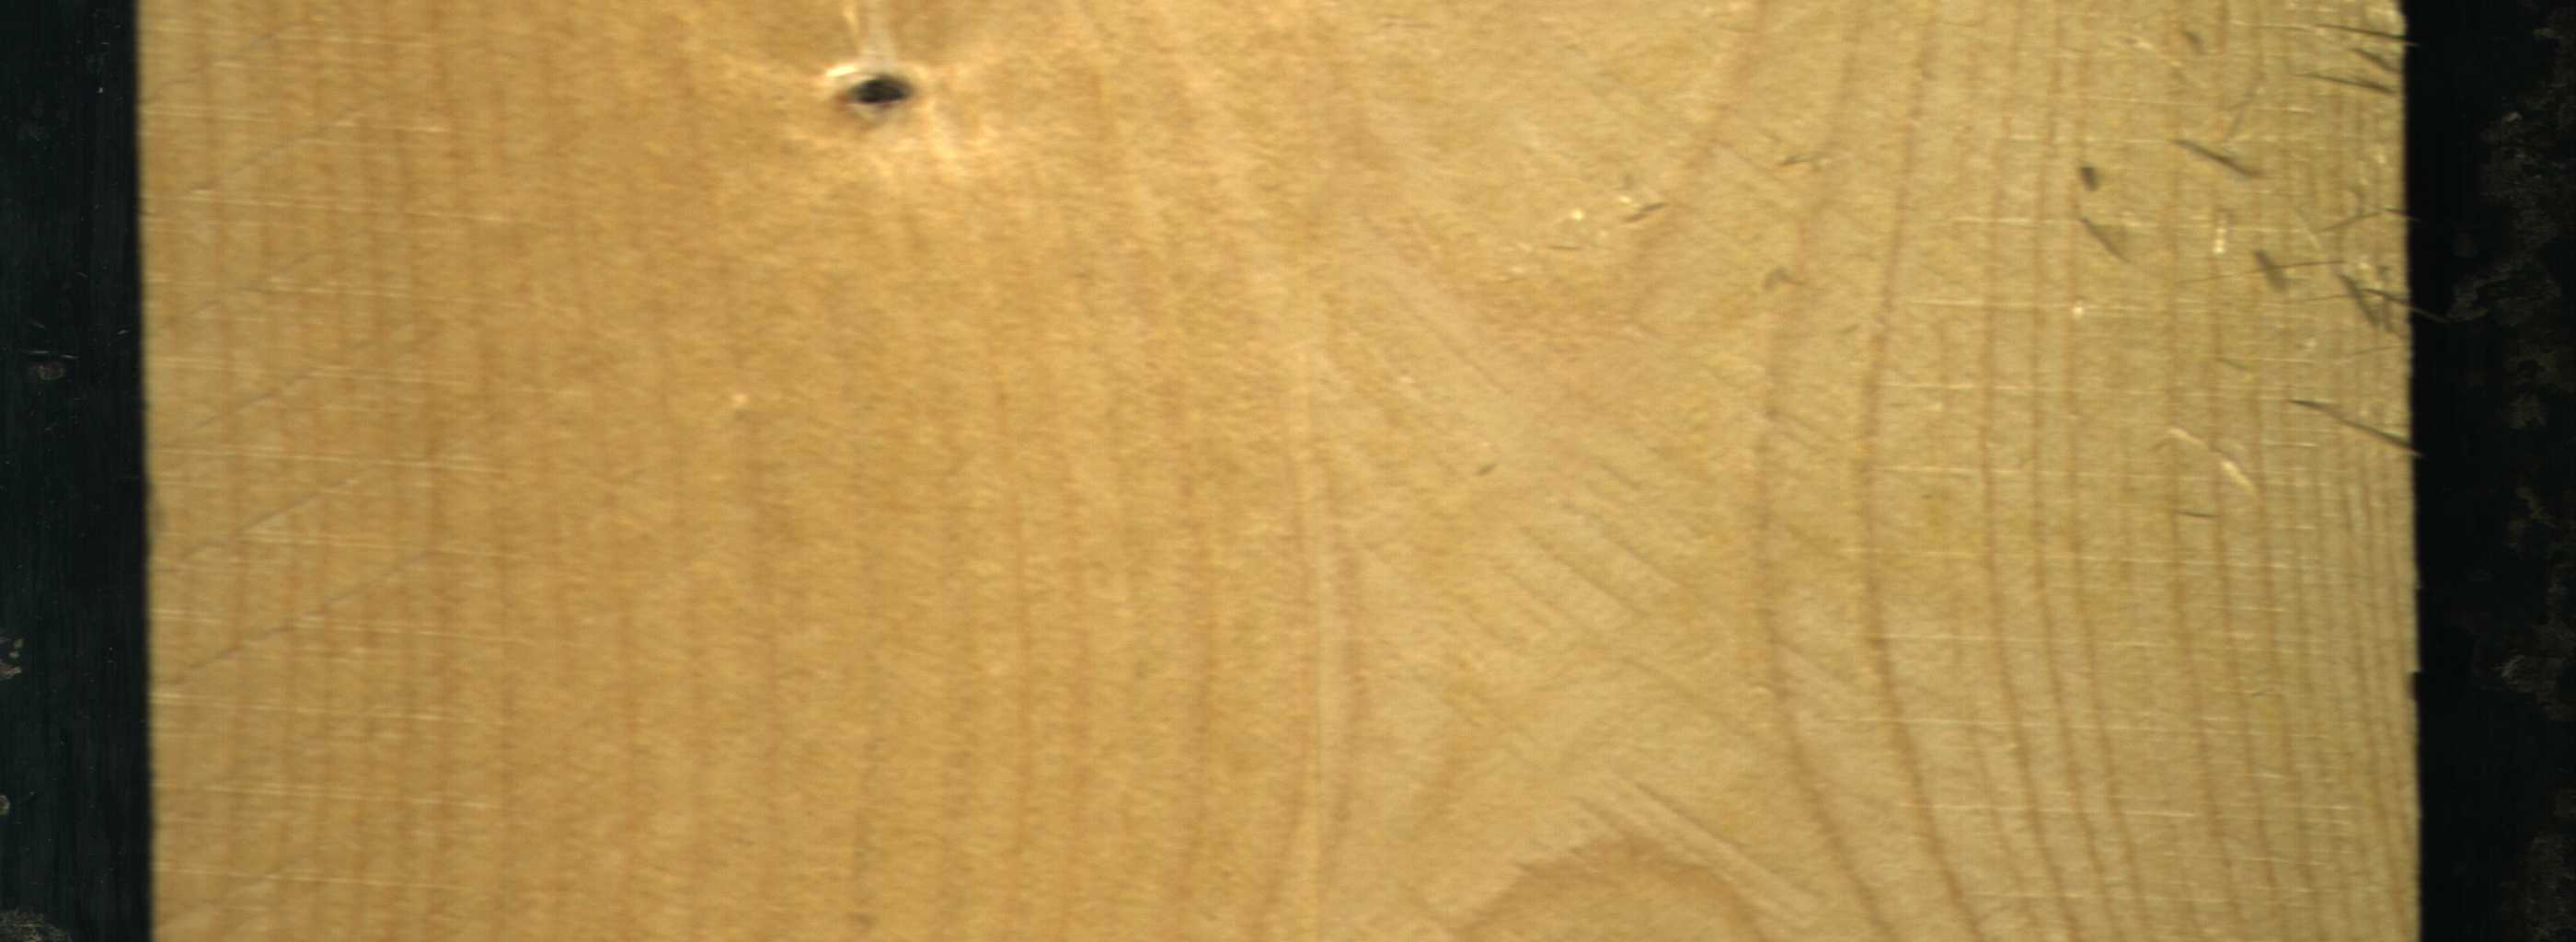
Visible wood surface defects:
Dead_Knot